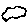
Label: cloud